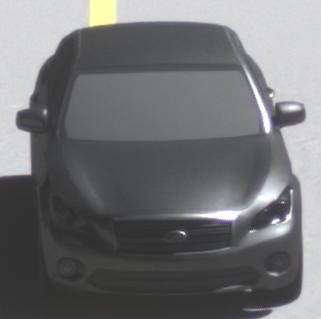
Make: Infiniti
Model: M 37
Detailed model: M (Y51)
Model produced from: 2010/10
Model produced until: 2013/11
Doors: 4
Color: gray
Road condition: dry road
Daytime: midday
Contrast: high contrast